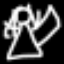
Label: angel